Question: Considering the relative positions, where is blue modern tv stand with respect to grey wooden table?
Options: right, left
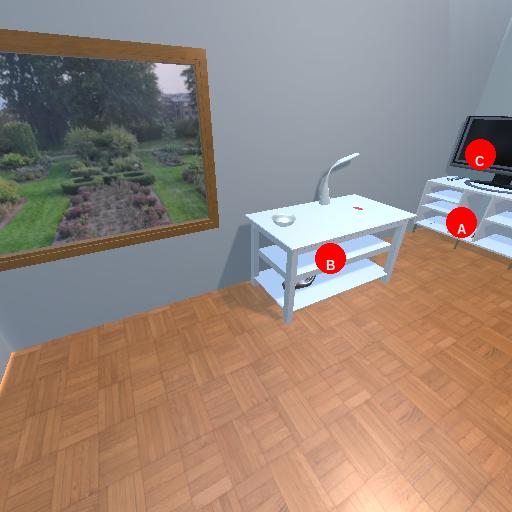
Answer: right